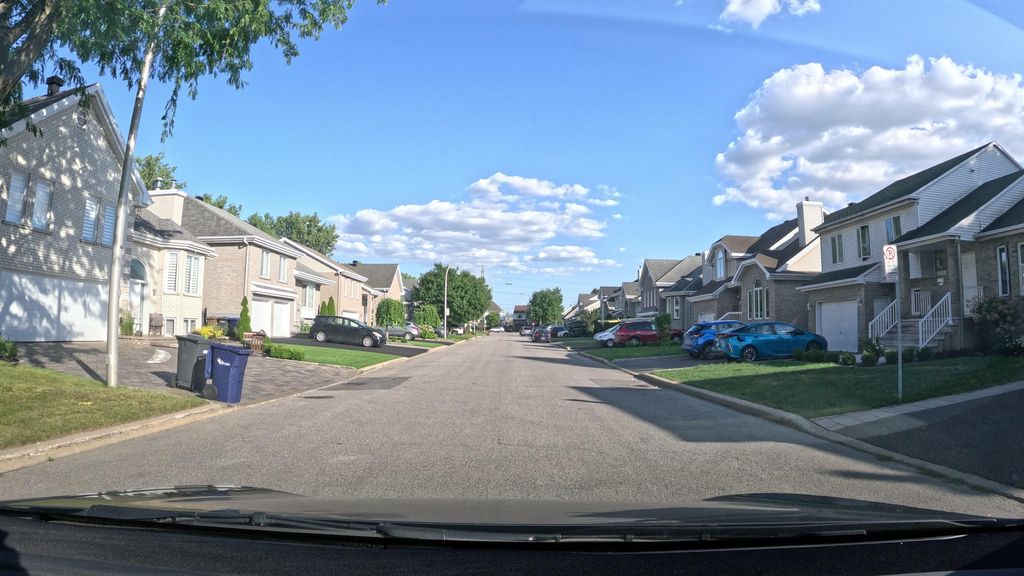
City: montreal